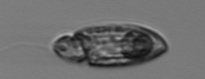
Label: Katodinium_or_Torodinium